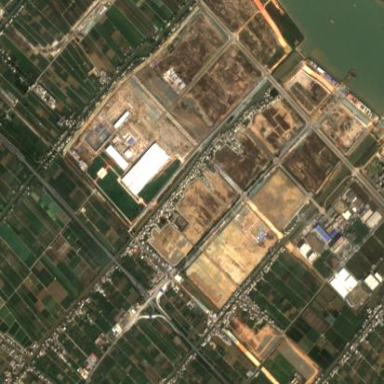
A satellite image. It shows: Industrial area primarily for manufacturing purposes.